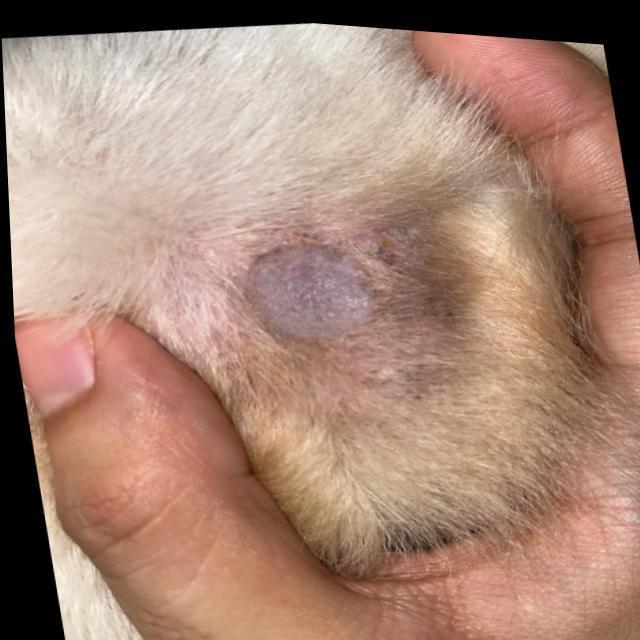
Canine ringworm (Dermatophytosis) — fungal infection caused by Microsporum or Trichophyton. Presents with circular alopecia, scaling, crusting, and broken hairs.